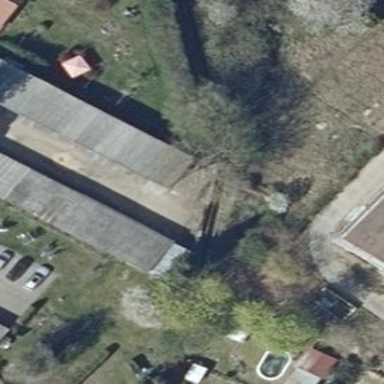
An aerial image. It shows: Group of garages.